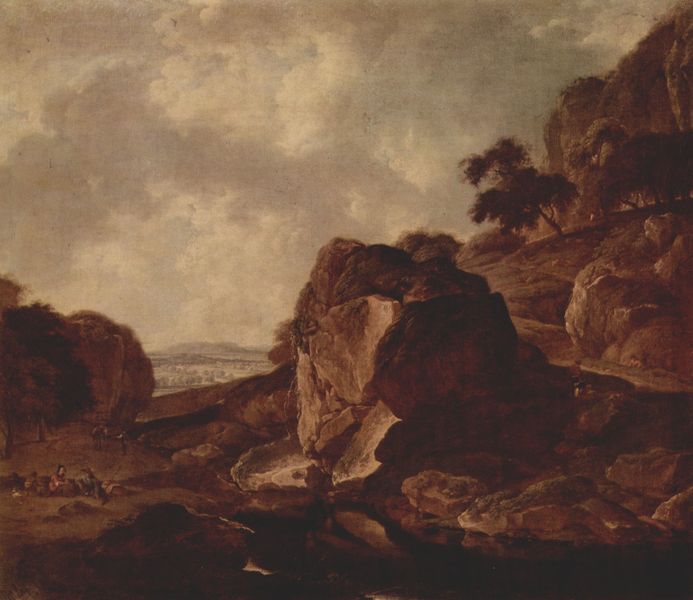
Titel: Landschaft
Künstler: Ferdinand Kobell
Standort: Sankt Petersburg
Institution: Eremitage
Schlagwörter: baum, berg, blau, blätter, dunkel, felsen, gemälde, gestein, gewitter, gruppe, himmel, laub, mann, meer, schatten, wasser, weiß, wolken, bäume, fluss, frauen, grün, landschaft, menschen, ocker, see, sitzen, teich, abend, braun, frau, grau, hell, hintergrund, licht, männer, schwarz, strasse, vordergrund, ausblick, gras, tiere, weg, wiese, wolke, beige, wand, mensch, stein, steine, niederlande, bach, ebene, erde, feld, felder, ferne, horizont, hügel, natur, spiegelung, strauch, weide, weite, pfad, sträucher, wege, wiesen, paar, person, pflanzen, tal, wald, wasserfall, pferd, aussicht, wellen, liegen, düster, italien, abhang, steinig, berge, fels, felswand, fläche, gebirge, hang, geröll, schlucht, steil, picknick, rast, rand, figuren, romantik, ölgemälde, turner, unwetter, marron, woken, melancholie, warten, wei, village, durchblick, bedeckt, ödnis, liegende, felsig, wolkig, baumgruppe, karg, wanderer, tonig, firniss, sombre, fernblick, kluft, erd, brocken, gestrüpp, schaten, friedrich, hirten, shwarz, ciel, felsblock, bräunlich, schroff, lager, plateau, imposant, nuages, picknik, rochers, arbres, bergweg, prärie, karge landschaft, bäumen, abhnag, wolkendecke, bergpfad, bergstrasse, landschaftsgemälde, nachgedunkelt, micky maus, nuageux, raumperspektive, schroffe landschaft, mickey maus, horzizont, arrière-plan, couvert, amas, pröärie